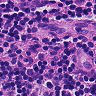
Metastatic tissue present: no